Current action and preconditions to check: trajectory_clear

Your task: For each precondition in the list above, predict whether it will hold at this action.

Consider the current scene as observed from the mobile robot's camera, and analyze the predicted future states of all dynamic agents (e.g., people, animals, vehicles, or any moving entities) within the NEXT SECOND.

IMPORTANT: Only answer "very likely" if you are absolutely certain—based on strong, clear evidence—that a dynamic agent will violate the precondition in the predicted future state. Do NOT answer "very likely" for unlikely, ambiguous, or low-probability risks.

Ask yourself for each precondition: Is there a high probability, with clear and convincing evidence, that the predicted future states of any dynamic agent will interfere with the predicted future state of the currently executing action within the NEXT SECOND, causing that precondition to fail?

Assess the risk level based on these predictions. Use "likely" or "very likely" if motions create a clear risk of interference.

Use "neutral" or "improbable" if agents are nearby but their predicted paths are clearly diverging or non-conflicting.

Failure Risk Categories: "very improbable", "improbable", "neutral", "likely", "very likely"

Answer Format: Output ONLY the probability_of_failure value from these categories: "very improbable", "improbable", "neutral", "likely", "very likely"

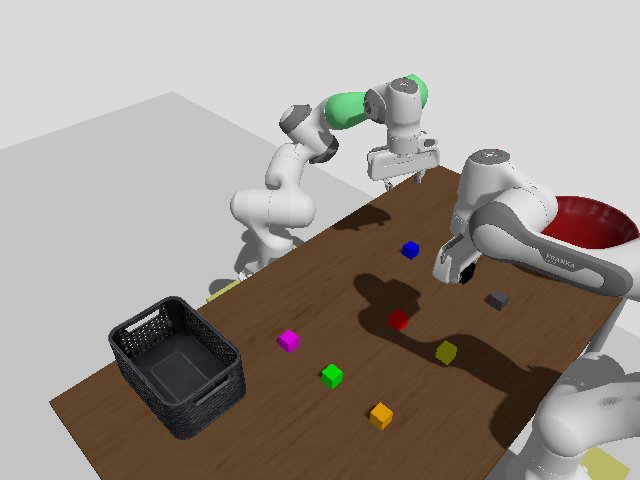

Answer: very improbable